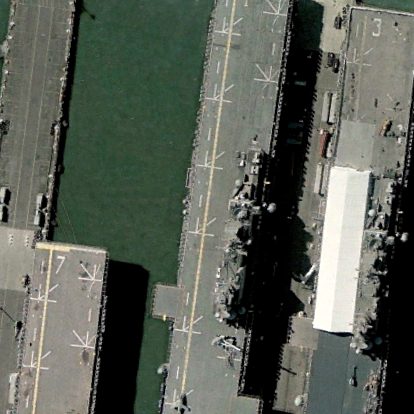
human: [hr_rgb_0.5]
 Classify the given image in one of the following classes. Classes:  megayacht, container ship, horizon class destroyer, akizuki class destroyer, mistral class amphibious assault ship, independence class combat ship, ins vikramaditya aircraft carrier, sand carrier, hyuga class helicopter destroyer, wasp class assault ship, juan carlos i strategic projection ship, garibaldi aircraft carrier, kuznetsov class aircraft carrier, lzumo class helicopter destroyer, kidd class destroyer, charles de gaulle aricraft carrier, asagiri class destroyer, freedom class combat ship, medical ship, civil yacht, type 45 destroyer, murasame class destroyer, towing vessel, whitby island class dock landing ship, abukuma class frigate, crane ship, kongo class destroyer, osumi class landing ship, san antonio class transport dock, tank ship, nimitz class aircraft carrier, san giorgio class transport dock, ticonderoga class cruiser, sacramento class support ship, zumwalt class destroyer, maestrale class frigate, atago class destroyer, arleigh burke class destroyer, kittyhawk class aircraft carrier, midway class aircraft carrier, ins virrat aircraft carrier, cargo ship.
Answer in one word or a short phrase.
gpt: Wasp class assault ship